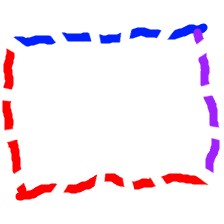
Shape: rectangle